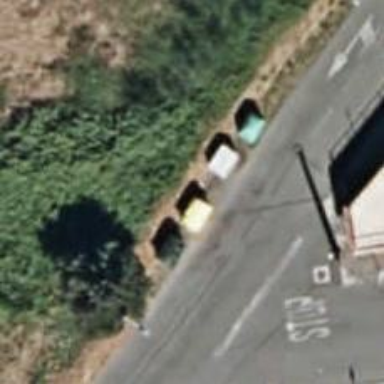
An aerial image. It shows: Waste disposal facility.